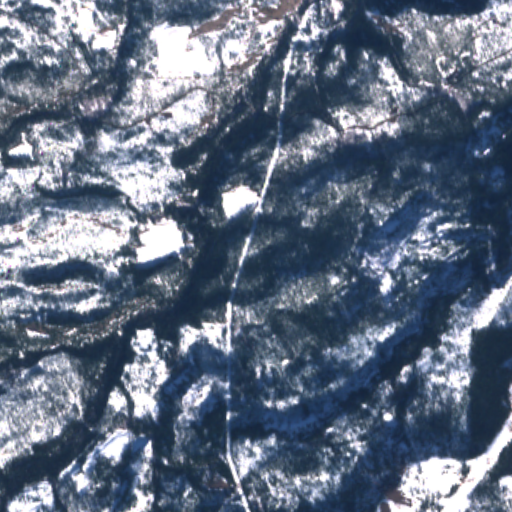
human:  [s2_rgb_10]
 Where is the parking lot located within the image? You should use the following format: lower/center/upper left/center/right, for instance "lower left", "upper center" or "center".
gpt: The parking lot is located in the upper left of the image.
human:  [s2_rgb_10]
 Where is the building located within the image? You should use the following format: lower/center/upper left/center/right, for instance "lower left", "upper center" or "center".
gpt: The building is located in the upper center of the image.
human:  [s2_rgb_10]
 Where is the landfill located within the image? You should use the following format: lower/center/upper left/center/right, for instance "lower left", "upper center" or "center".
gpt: There is no landfill in the image.